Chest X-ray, PA view. Patient: 39 years old, sex M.
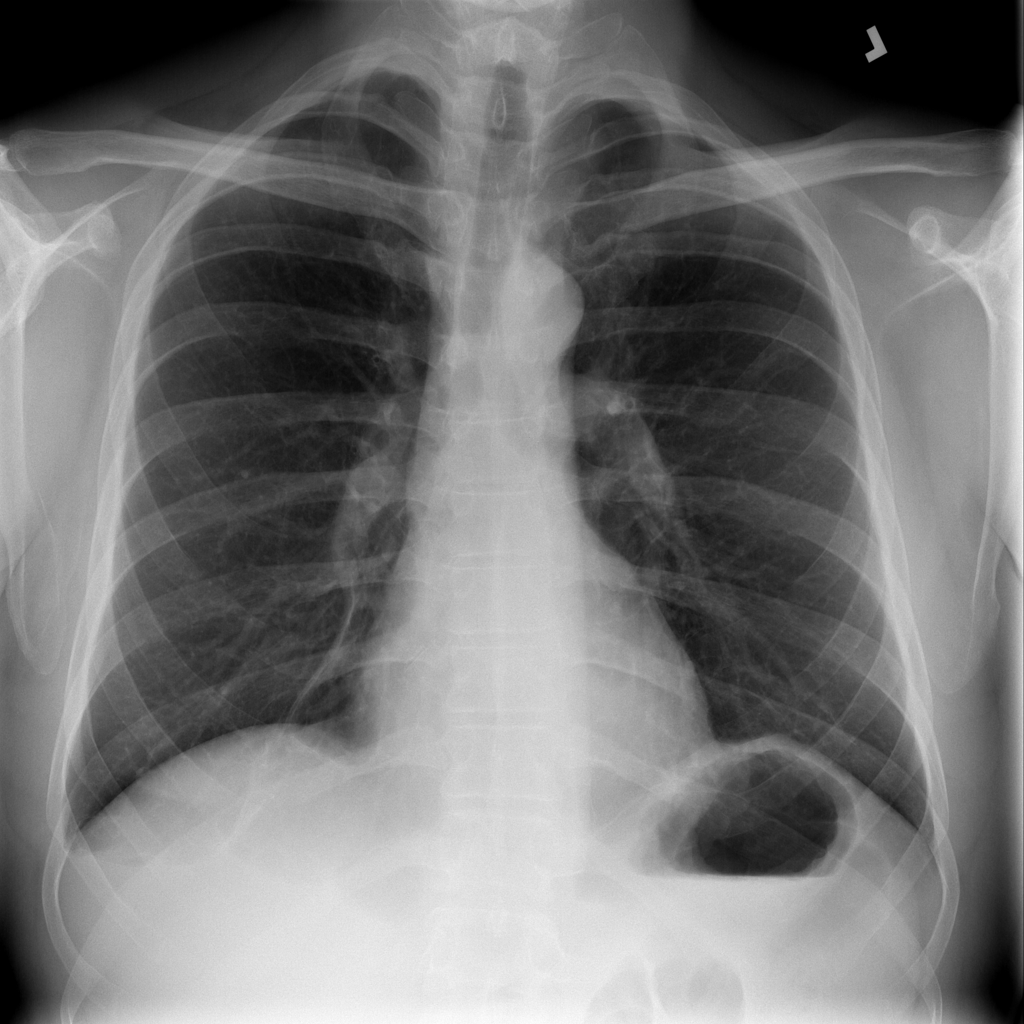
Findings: No Finding